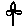
Label: flower